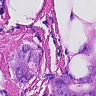
Metastatic tissue present: yes